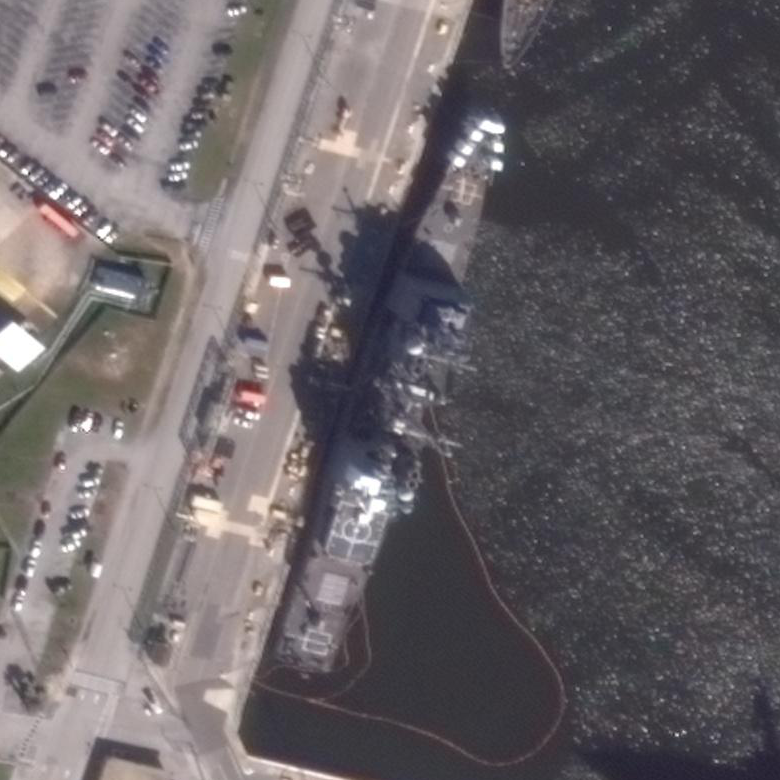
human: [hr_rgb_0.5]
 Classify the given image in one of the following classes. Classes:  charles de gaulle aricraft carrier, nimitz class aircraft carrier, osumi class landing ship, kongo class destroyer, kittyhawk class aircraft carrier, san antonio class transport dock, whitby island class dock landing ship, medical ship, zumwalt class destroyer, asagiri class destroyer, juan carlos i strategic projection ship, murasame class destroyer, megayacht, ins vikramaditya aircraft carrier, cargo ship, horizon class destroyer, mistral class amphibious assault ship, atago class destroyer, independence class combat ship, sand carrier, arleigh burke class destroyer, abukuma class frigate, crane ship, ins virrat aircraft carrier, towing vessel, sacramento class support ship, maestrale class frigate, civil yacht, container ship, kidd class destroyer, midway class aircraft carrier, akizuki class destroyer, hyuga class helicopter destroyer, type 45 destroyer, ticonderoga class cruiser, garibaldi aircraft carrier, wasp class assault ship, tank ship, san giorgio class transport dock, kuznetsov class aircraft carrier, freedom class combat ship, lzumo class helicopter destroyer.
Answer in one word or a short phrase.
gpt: Ticonderoga class cruiser